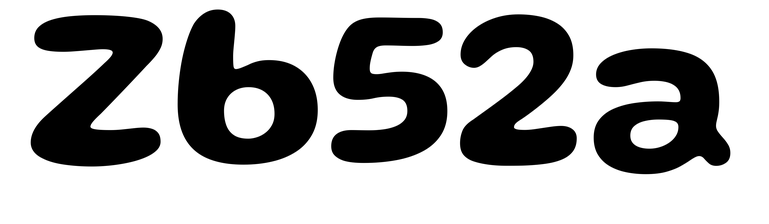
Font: Gluten_SemiBold